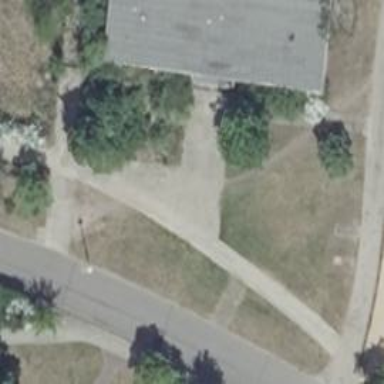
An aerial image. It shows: Concrete footway.